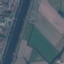
Land use / land cover: River